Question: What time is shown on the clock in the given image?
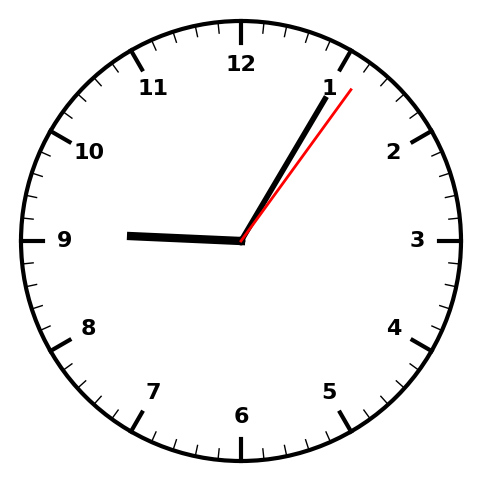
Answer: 09:05:06